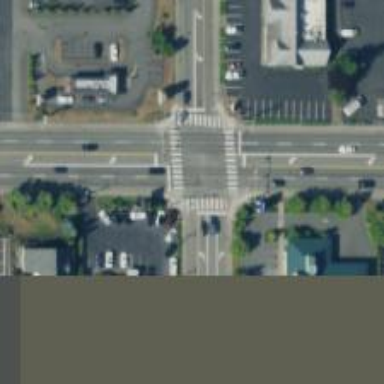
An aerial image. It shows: Crossing on the road.